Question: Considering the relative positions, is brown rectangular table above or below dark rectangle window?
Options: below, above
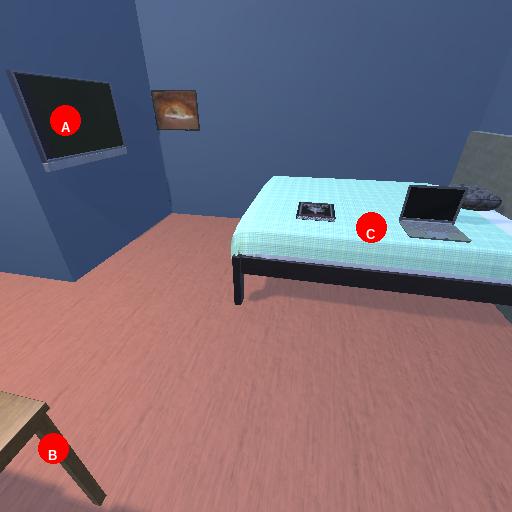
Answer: below